Question: I'm still quite inexperienced in SQL, and I'm trying to figure out how to combine two requirements for a query.
First the model, to simplify understanding the requirement:

I need one set of results, getting rows that match either of the values in one list, I'll call this result 1:
'''
SELECT * FROM
resource r
inner join
category_resource cr
on (r.id = cr.resource_id)
where cr.category_id in (8,9)
'''
But there is also a second requirement, which I'll call result 2:
A similar statement, but with other values must also be matched (by the same rows) in order for any of these rows to match:
'''
SELECT * FROM
resource r
inner join
category_resource cr
on (r.id = cr.resource_id)
where cr.category_id in (10,11,12)
'''
Of course I feel like this is redundant in some way and there should be an easier way to write it all in one statement. But the point of it is, this does NOT fulfil the requirements:
'''
SELECT * FROM
resource r
inner join
category_resource cr
on (r.id = cr.resource_id)
where cr.category_id in (8,9,10,11,12)
'''
Since that would just be equivalent to saying match result 1 OR result 2. But what I need is to match result 1 AND result 2. I.e, something like:
'''
SELECT * FROM
resource r
inner join
category_resource cr
on (r.id = cr.resource_id)
where cr.category_id in (8,9) AND (10,11,12)
'''
But that does not work (probably not correct at all)...
In plain English finally, what I want is to find any resource that has the category 8 OR 9, has the category 10 OR 11 OR 12.
So how can I accomplish something like this as simply as possible?
EDIT:
I forgot one requirement:
I have to also get the categories that each of the result rows belong to (whether those categories were asked for in the query or not. I.e even if I just ask for any resource belonging to (8 OR 9) AND (10 OR 11 OR 12), if a resource matches, I want to know all the categories it belongs to even if they could include also 13 and 14 for instance...
I had a similar requirement which I got resolved before that pretty much does this:
'''
SELECT
r.id, r.title,
u.name AS 'created_by',
GROUP_CONCAT( CONCAT(CAST(c.id as CHAR),',',c.name,',',c.value) separator ';') AS 'Categories'
FROM
resource r
INNER JOIN
/*Select matching records as a table*/
(SELECT
resource_id
FROM
category_resource
WHERE
category_id IN (9,10,11,12,13,14,15)) mr
ON r.id = mr.resource_id
INNER JOIN category_resource cr
ON r.id = cr.resource_id
INNER JOIN category c
ON cr.category_id = c.id
INNER JOIN user u
ON r.created_by = u.id
GROUP BY r.id;
'''
But that statement of course does not incorporate this latest requirement. Can I combine this and get the results including all categories each result belongs to?
The answer from mrjink seems to work perfectly. And I have also tested using the same pattern to add even more criteria along the same lines, and it seems to work great:
'''
SELECT
r.id, r.title,
u.name AS 'created_by',
GROUP_CONCAT( CONCAT(CAST(c.id as CHAR),',',c.name,',',c.value) separator ';') AS 'Categories'
FROM
resource r
INNER JOIN
/*Select matching records as a table*/
(SELECT
DISTINCT r.id AS id
FROM
resource r
INNER JOIN
category_resource cr1 ON (r.id = cr1.resource_id)
INNER JOIN
category_resource cr2 ON (r.id = cr2.resource_id)
/*For more criteria, I can just add an inner join here with another alias...*/
INNER JOIN
category_resource cr3 ON (r.id = cr3.resource_id)
INNER JOIN
category_resource cr4 ON (r.id = cr4.resource_id)
WHERE
cr1.category_id IN (8, 9)
AND
cr2.category_id IN (10)
/*and add the corresponding ADD clause here for the same alias...*/
AND
cr3.category_id IN (12)
AND
cr4.category_id IN (14)) mr
ON r.id = mr.id
INNER JOIN category_resource cr
ON r.id = cr.resource_id
INNER JOIN category c
ON cr.category_id = c.id
INNER JOIN user u
ON r.created_by = u.id
GROUP BY r.id;
'''
This way I can add more criteria programmatically if the user selects them (as is the intention). From what I can see, although this might create really complex SQL statements if one were to write or read them by hand, it seems to work well and does not affect performance in a negative way (if anything, adding more criteria seems to speed it up, presumably because there are less and less hits?)
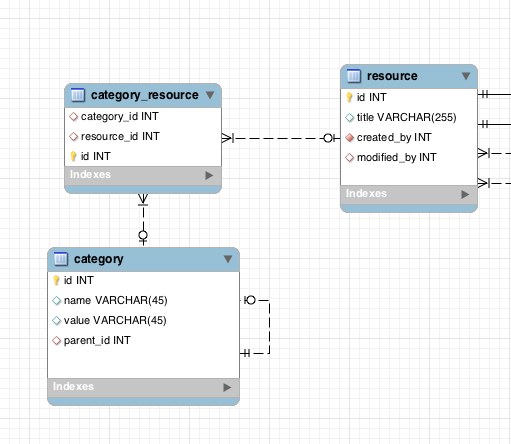
Answer: Join twice!
Something like this should work:
'''
SELECT
r.id, r.title,
u.name AS 'created_by',
GROUP_CONCAT( CONCAT(CAST(c.id as CHAR),',',c.name,',',c.value) separator ';') AS 'Categories'
FROM
resource r
INNER JOIN
/*Select matching records as a table*/
(SELECT
DISTINCT r.id AS id
FROM
resource r
INNER JOIN
category_resource cr1 ON (r.id = cr1.resource_id)
INNER JOIN
category_resource cr2 ON (r.id = cr2.resource_id)
WHERE
cr1.category_id IN (8, 9)
AND
cr2.category_id IN (10, 11, 12)) mr
ON r.id = mr.id
INNER JOIN category_resource cr
ON r.id = cr.resource_id
INNER JOIN category c
ON cr.category_id = c.id
INNER JOIN user u
ON r.created_by = u.id
GROUP BY r.id;
'''